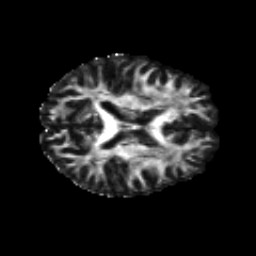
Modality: FA
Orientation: axial
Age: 18
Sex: male
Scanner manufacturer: siemens
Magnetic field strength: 3 T
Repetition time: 8.8 s
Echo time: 0.085 s